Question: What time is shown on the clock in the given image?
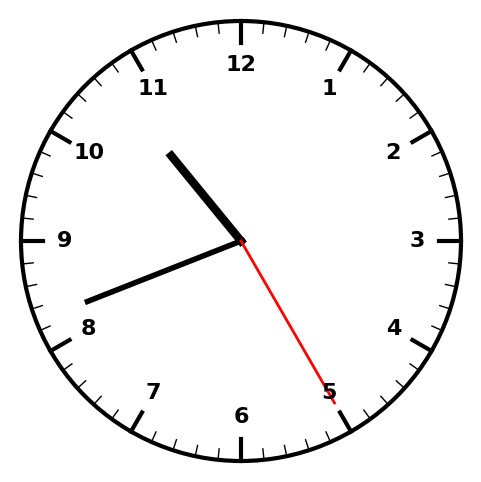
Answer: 10:41:25